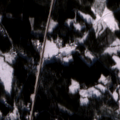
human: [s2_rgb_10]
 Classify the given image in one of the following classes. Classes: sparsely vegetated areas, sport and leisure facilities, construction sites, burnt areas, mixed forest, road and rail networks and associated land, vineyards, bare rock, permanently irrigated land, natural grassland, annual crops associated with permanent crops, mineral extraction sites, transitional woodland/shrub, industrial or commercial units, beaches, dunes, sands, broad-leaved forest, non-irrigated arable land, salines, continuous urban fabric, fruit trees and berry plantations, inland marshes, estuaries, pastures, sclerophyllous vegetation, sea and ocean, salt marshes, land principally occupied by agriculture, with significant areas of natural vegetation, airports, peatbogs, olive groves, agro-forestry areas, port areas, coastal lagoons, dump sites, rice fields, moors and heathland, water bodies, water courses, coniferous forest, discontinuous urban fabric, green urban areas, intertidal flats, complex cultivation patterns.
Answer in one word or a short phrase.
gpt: coniferous forest, mixed forest, transitional woodland/shrub